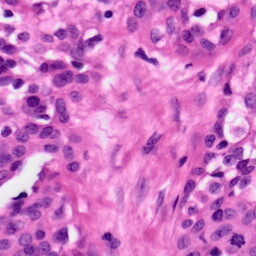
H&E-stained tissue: Ovarian